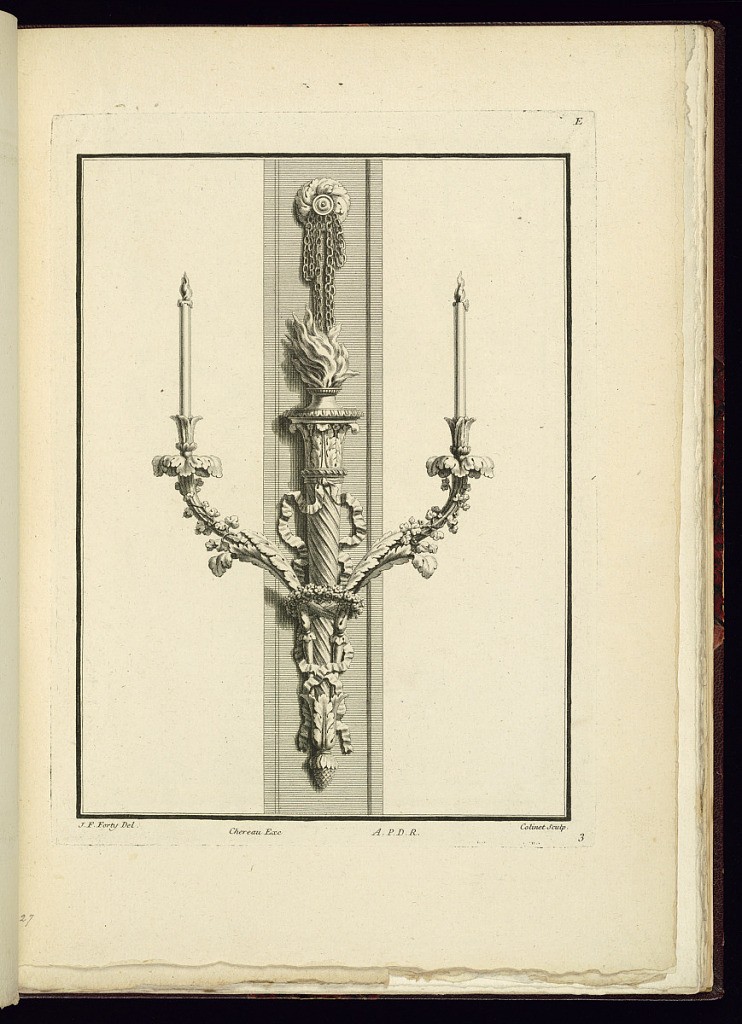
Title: Wall Sconce Design
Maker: Jean François Forty, active 1775 – 1790
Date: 1775–94
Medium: Etching and engraving on paper
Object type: Print
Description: Design for a two-light wall sconce in the form of a flaming torch hanging from a rosette by a chain, and incorporating scrolling leaves (rinceaux), foliate branches, fluting, gadrooning, bows, and flowers. The plate is signed and numbered.